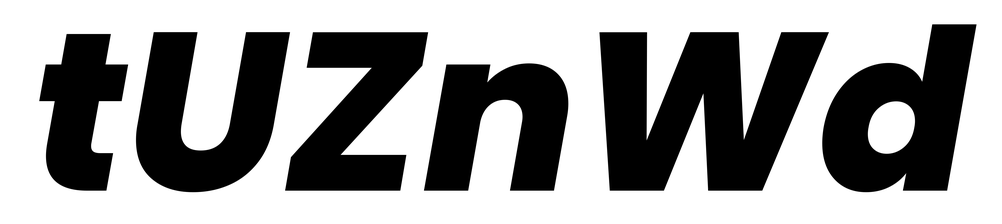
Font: Poppins-ExtraBoldItalic